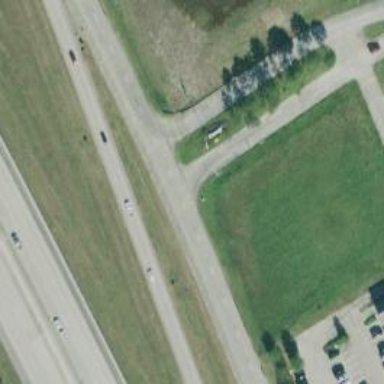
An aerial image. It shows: Secondary road with frontage access.